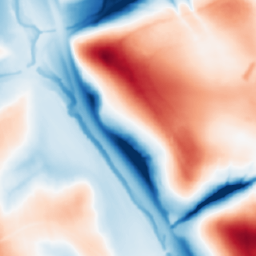
Category: multiscale
Decomposition family: dog_multiscale
Decomposition parameters: sigma_ratio: 2
n_scales: 5
base_sigma: 1
Upsampling method: nearest
Upsampling parameters: scale: 2
Upsampling scale: 2